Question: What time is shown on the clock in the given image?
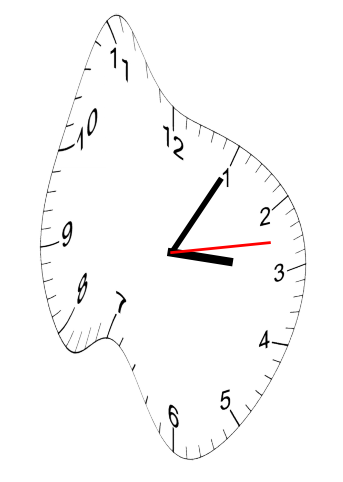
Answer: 03:05:13